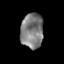
Tissue: prostate
Cell type: Epithelial cells
Senescence score: 0.2845
Nuclear area (px): 766
Mean DAPI intensity: 126.342